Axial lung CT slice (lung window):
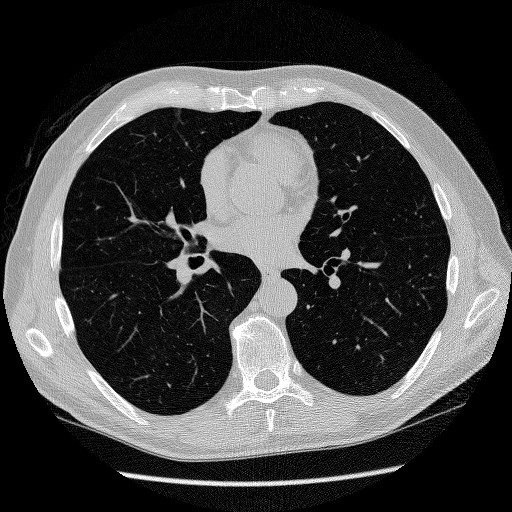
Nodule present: no